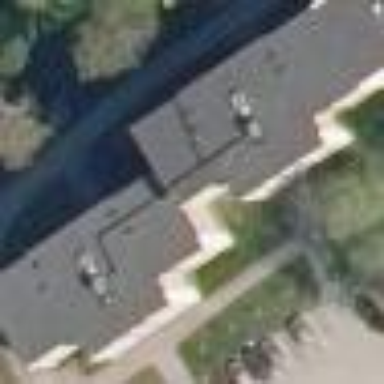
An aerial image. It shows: Light brown apartment building with flat roof made of tar paper.